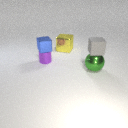
large yellow metal cube to the left of large green metal sphere